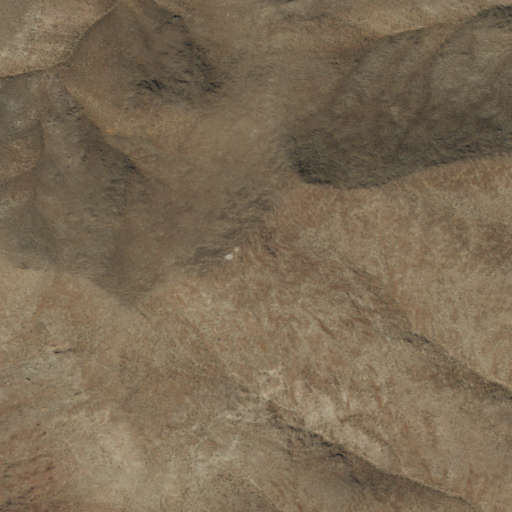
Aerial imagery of mountain in Nevada named Mount Anna containing only shrub